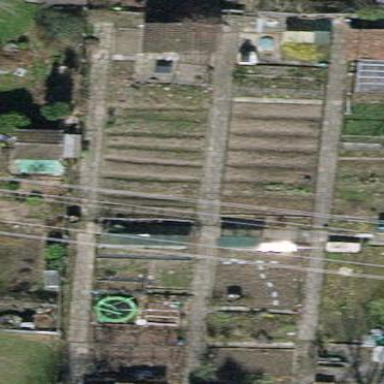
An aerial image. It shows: Area designated for allotments.